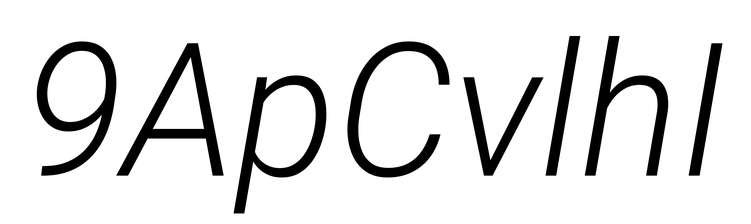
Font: Roboto-Italic_Light_Italic